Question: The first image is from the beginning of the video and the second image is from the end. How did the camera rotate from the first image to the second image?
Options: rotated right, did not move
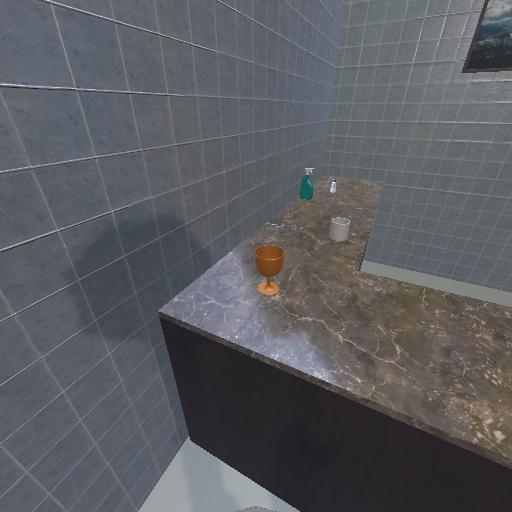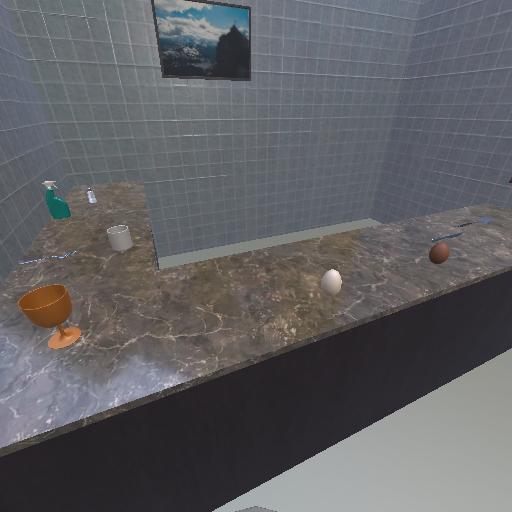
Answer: rotated right